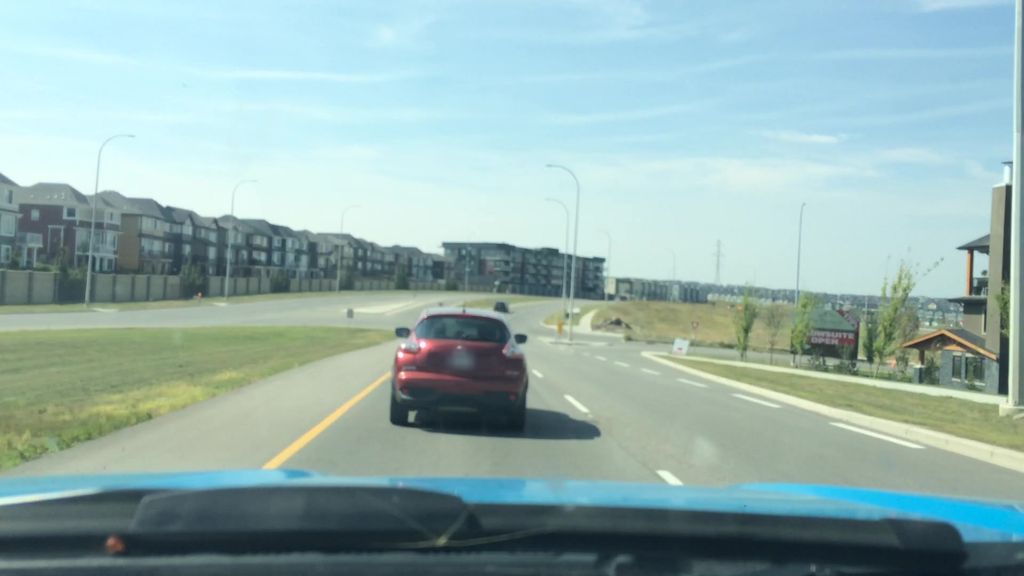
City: calgary